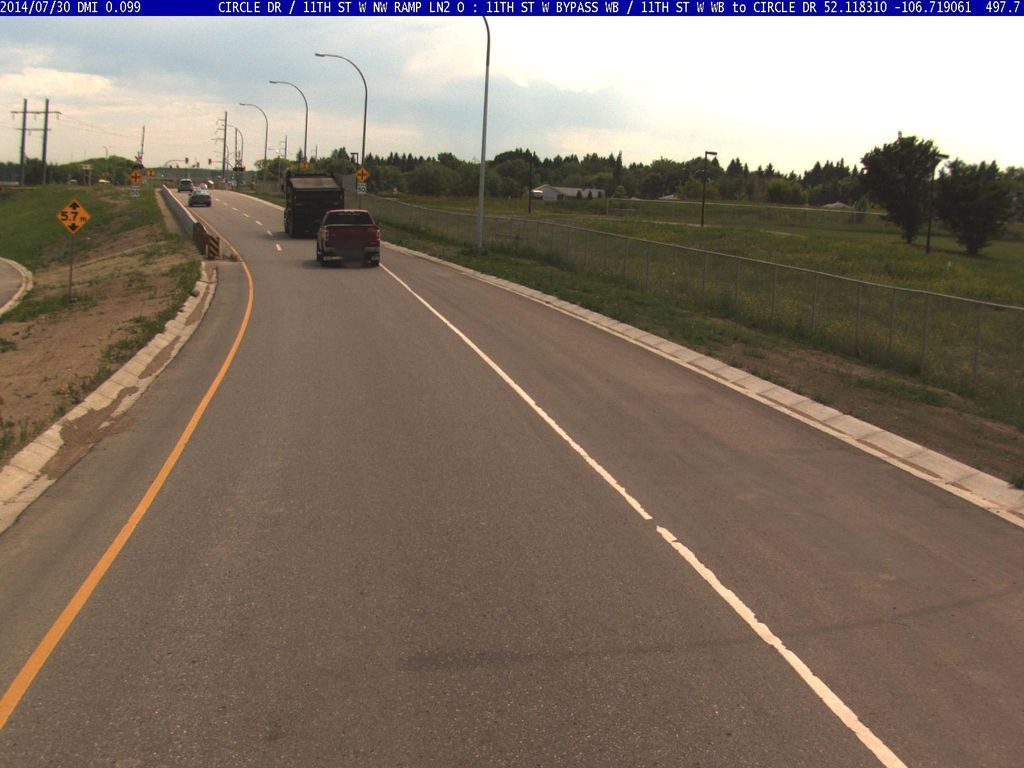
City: saskatoon